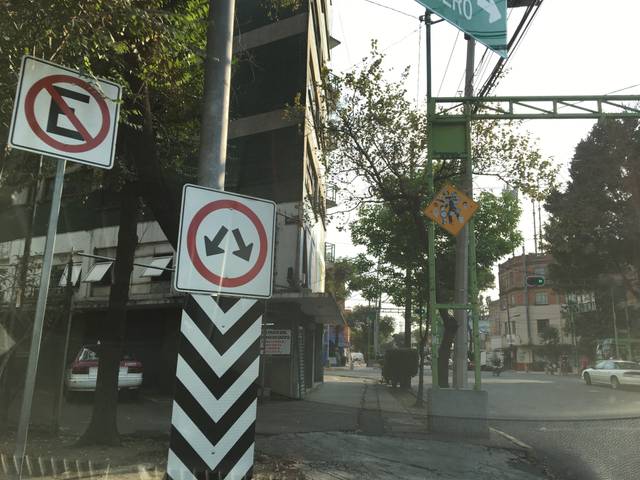
Region: Mexico
Coordinates: 19.414, -99.137